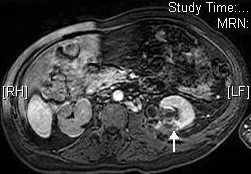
Axial MR of kidneys (Arterial phase) performed on 18 November 2008, shows area of non-perfusion in posterior cortex, mid-pole of left kidney (arrow).
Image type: radiology (mri)